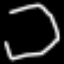
Label: octagon